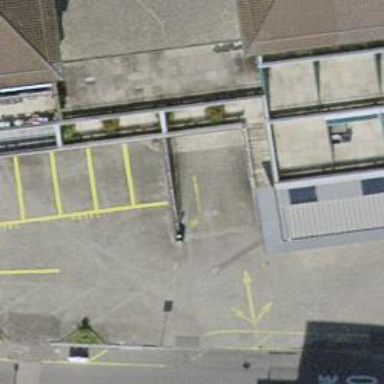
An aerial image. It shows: Parking entrance.